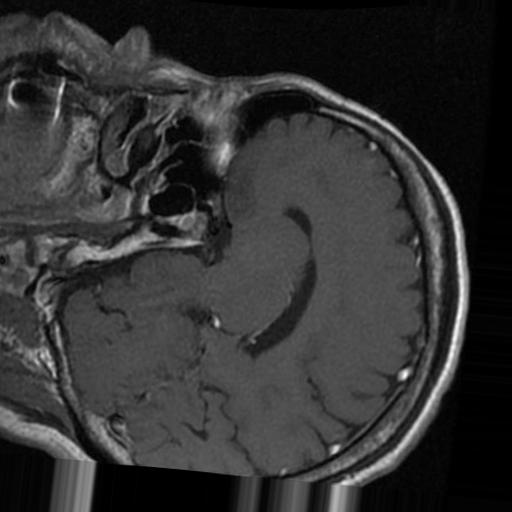
Label: brain_tumor